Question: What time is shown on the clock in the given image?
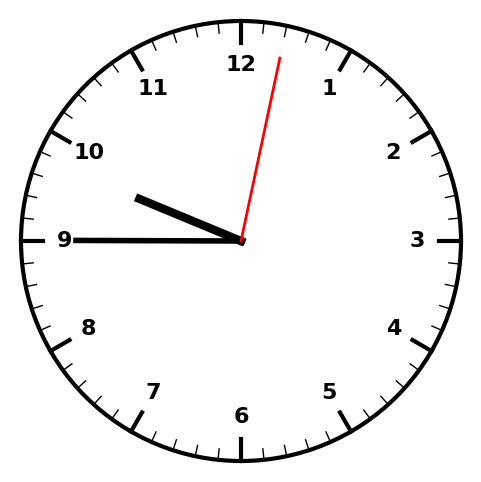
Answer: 09:45:02